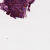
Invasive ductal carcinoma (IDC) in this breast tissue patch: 0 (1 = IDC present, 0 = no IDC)